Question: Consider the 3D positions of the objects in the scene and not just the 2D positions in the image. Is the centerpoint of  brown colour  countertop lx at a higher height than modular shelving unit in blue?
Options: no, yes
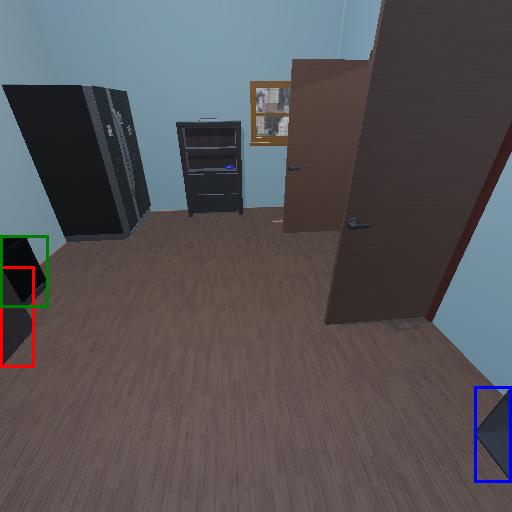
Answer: no